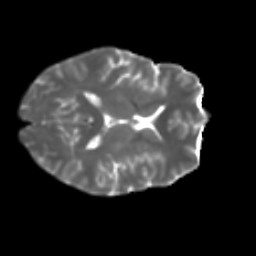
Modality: T2w
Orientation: axial
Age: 34
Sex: female
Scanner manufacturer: ge
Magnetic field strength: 3 T
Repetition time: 7.8 s
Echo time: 0.0606 s